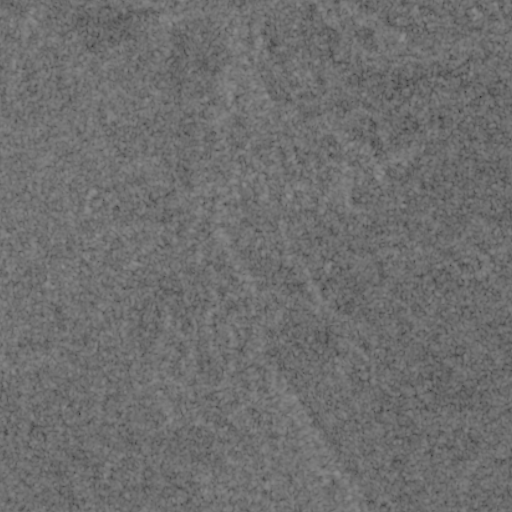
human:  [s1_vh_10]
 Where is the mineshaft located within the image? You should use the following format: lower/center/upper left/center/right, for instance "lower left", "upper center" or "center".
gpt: The mineshaft is located in the upper center of the image.
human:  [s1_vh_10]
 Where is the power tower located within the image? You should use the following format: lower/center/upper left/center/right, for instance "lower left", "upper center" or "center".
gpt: The power tower is located in the right of the image.
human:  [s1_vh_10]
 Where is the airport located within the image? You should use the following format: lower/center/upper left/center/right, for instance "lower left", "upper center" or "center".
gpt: There is no airport in the image.

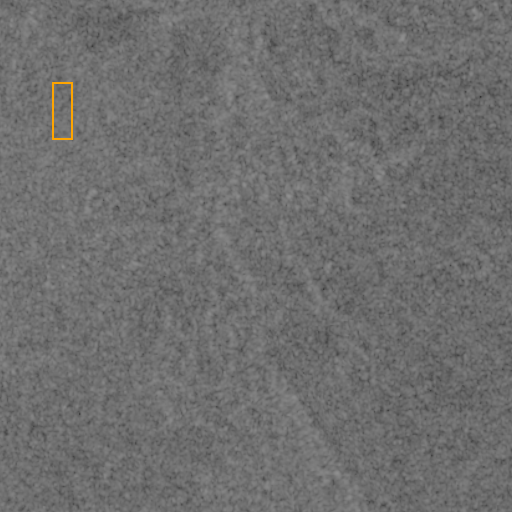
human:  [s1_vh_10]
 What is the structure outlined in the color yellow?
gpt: There is no yellow outline.
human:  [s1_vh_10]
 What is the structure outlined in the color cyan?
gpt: There is no structure outlined in cyan.